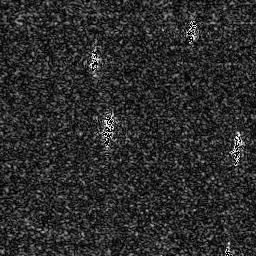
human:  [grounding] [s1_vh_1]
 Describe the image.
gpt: In the satellite image, there is  <ref>1 small ship </ref> <box>[[39, 43, 44, 54, 0]]</box> located at center,  <ref>1 medium ship </ref> <box>[[32, 18, 40, 28, 0]]</box> located at top,  <ref>1 small ship </ref> <box>[[71, 5, 77, 16, 0]]</box> located at top right,  <ref>1 small ship </ref> <box>[[89, 51, 94, 64, 0]]</box> located at right.